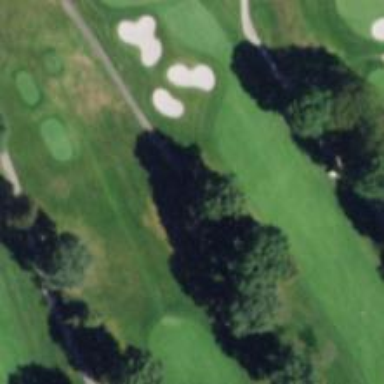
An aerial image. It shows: Path used for both walking and golf.